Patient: sex F, age 58
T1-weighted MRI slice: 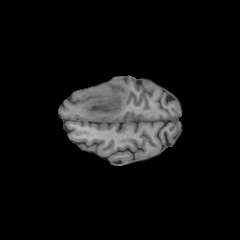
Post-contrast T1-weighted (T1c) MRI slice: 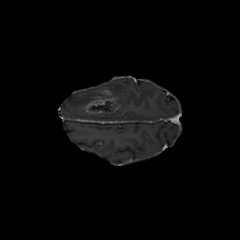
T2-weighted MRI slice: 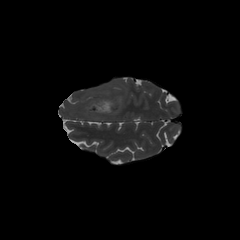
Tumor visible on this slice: yes
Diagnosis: Glioblastoma, IDH-wildtype
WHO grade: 4